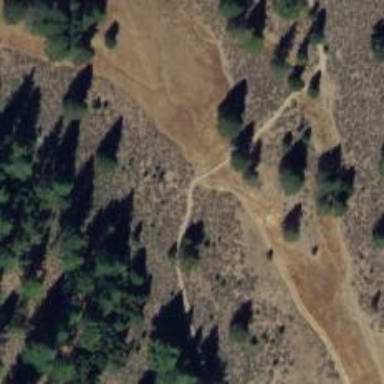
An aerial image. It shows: Path with excellent visibility for trail.